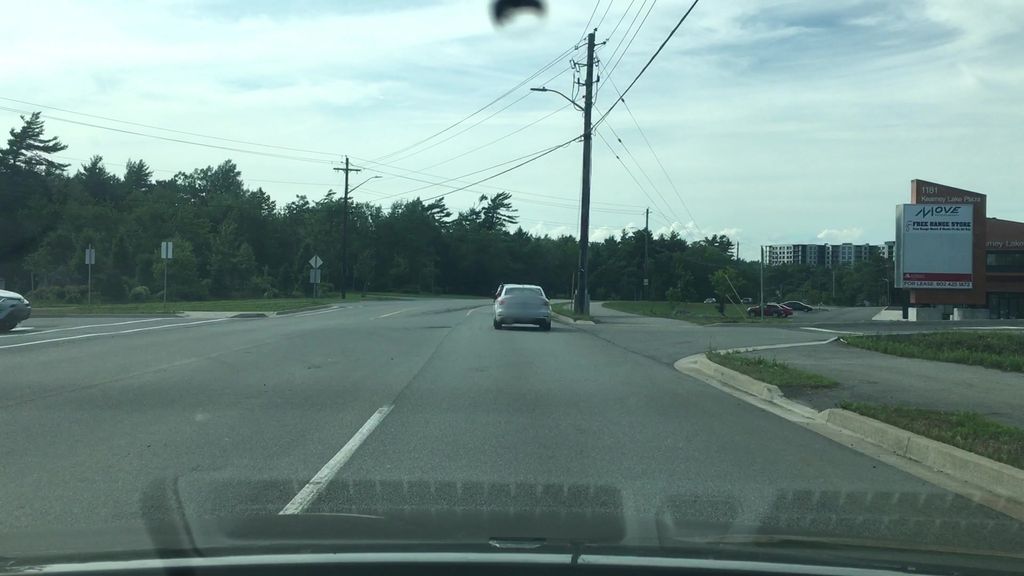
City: halifax